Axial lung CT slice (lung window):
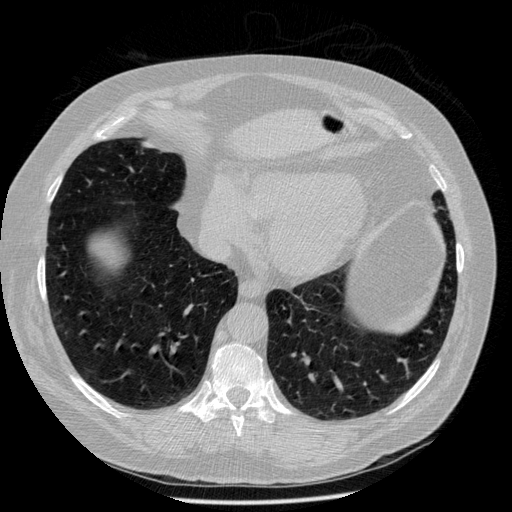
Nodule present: no